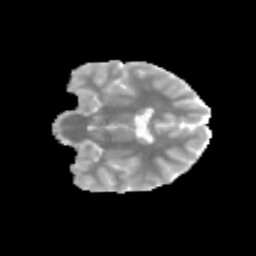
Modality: MD
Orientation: coronal
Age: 12
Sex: male
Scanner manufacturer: siemens
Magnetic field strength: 3 T
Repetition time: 3.8 s
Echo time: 0.07 s